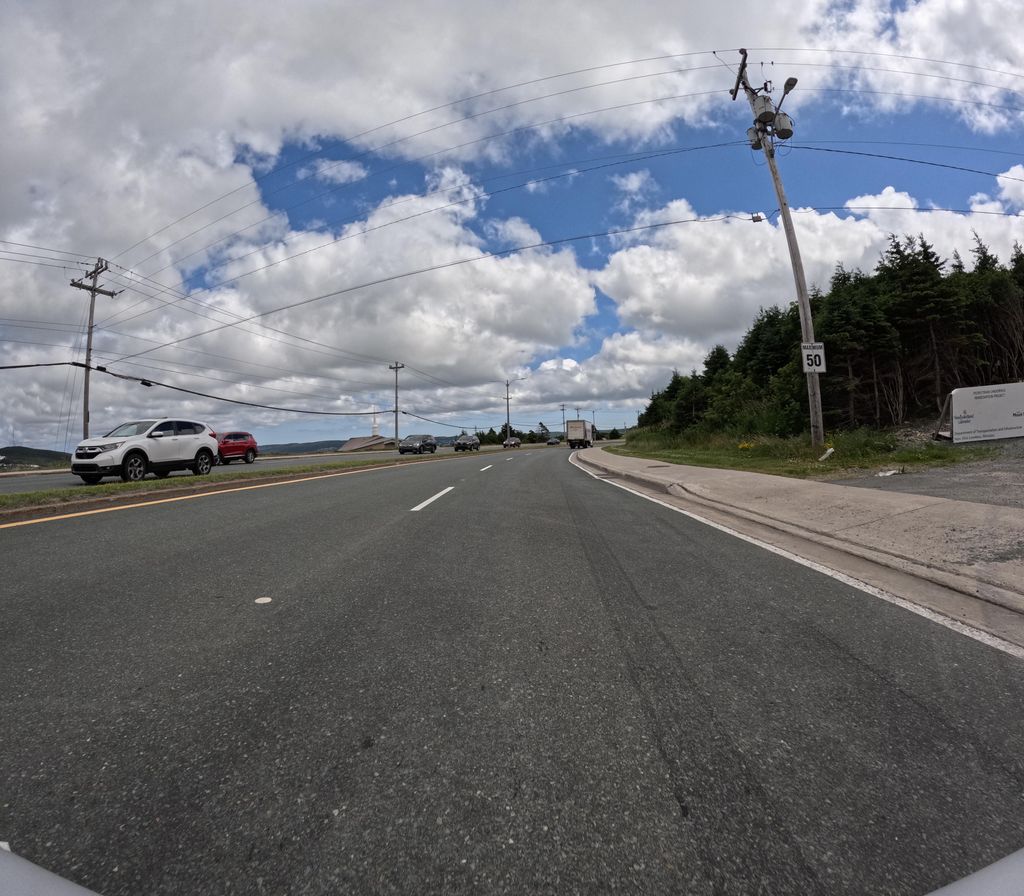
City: st_johns